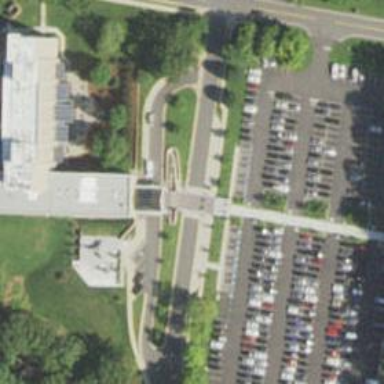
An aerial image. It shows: Parking space is available.